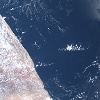
Label: water